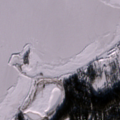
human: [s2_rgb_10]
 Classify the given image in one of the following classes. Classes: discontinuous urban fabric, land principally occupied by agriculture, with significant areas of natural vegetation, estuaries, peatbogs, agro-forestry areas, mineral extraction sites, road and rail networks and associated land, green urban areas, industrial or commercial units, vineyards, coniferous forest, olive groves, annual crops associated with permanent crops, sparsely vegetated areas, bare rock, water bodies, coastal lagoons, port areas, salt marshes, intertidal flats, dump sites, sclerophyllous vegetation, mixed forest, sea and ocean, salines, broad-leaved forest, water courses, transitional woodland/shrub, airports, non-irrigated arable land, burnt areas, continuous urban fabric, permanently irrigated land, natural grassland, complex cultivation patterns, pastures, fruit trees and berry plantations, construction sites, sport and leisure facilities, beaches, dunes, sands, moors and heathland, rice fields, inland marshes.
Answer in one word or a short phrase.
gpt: sport and leisure facilities, transitional woodland/shrub, sea and ocean